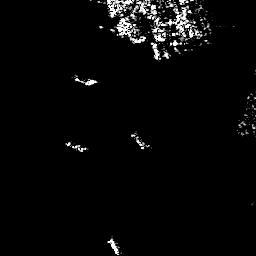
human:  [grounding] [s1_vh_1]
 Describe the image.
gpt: In the satellite image, there is  <ref>1 small ship </ref> <box>[[23, 53, 33, 59, 0]]</box> located at left,  <ref>2 small ship </ref> <box>[[26, 28, 37, 33, 0], [50, 50, 58, 58, 0]]</box> located at center,  <ref>1 small ship </ref> <box>[[40, 92, 46, 99, 0]]</box> located at bottom.